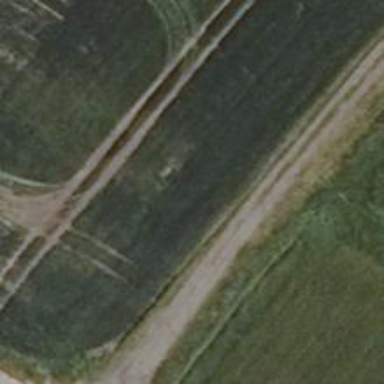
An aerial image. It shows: Track with grade 4 track type.